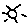
Label: sun